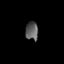
Tissue: skin
Cell type: T cells
Senescence score: 0.6884
Nuclear area (px): 229
Mean DAPI intensity: 91.17